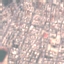
Label: Residential